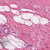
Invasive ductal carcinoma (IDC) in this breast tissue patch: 0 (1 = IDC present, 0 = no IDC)